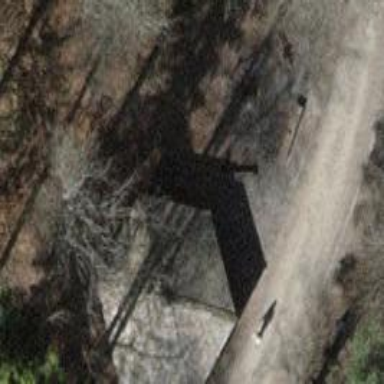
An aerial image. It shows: Picnic shelter building with grate.